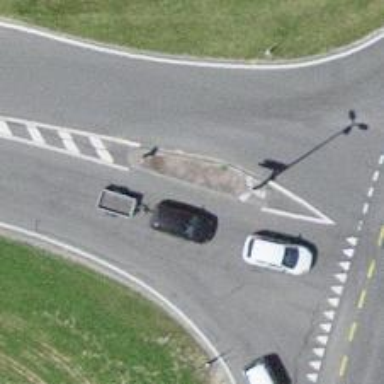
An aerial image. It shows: Traffic calming island.